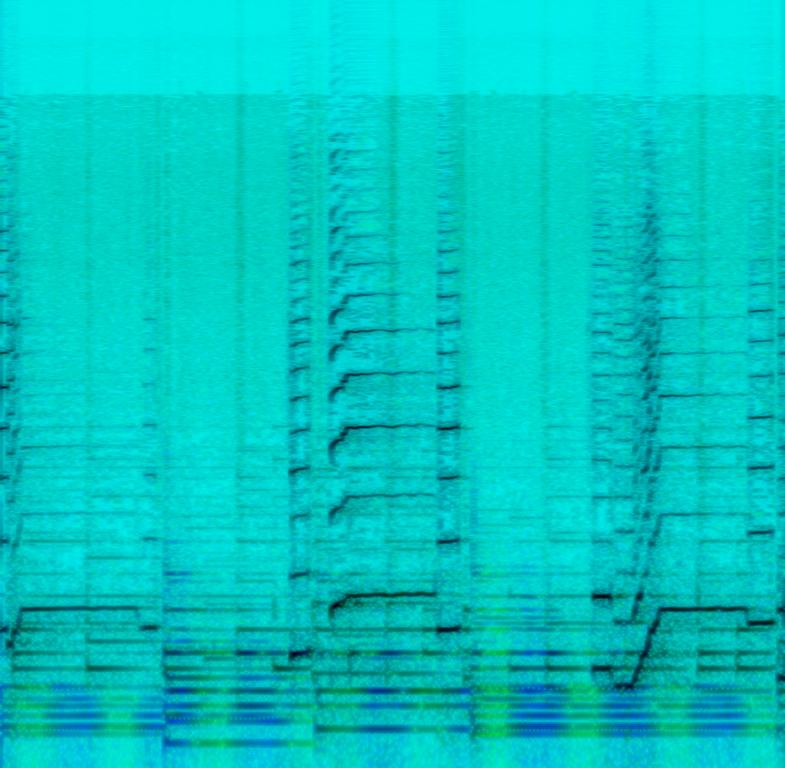
A nostalgic feeling trip hop song with an off kilter, Dilla inspired drum beat, a jazz piano playing complex chords and a male rapper.